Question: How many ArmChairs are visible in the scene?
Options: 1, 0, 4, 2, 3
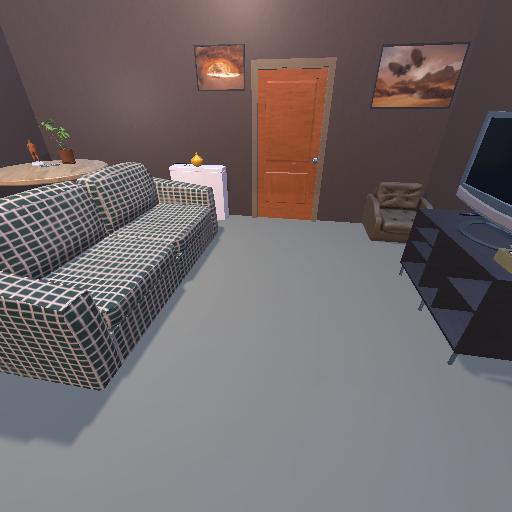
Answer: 1